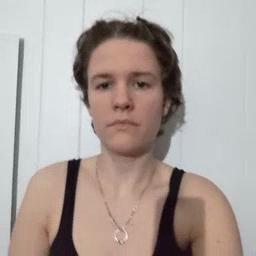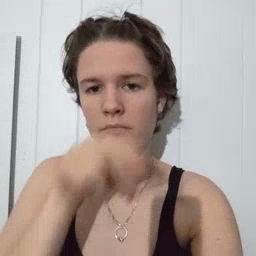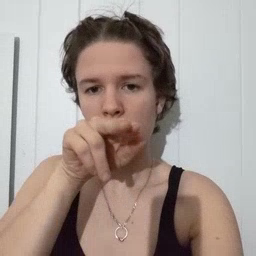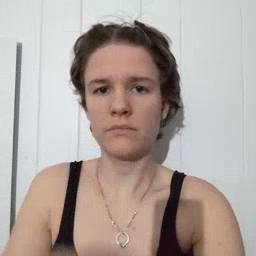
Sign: tongue